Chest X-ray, AP view. Patient: 44 years old, sex M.
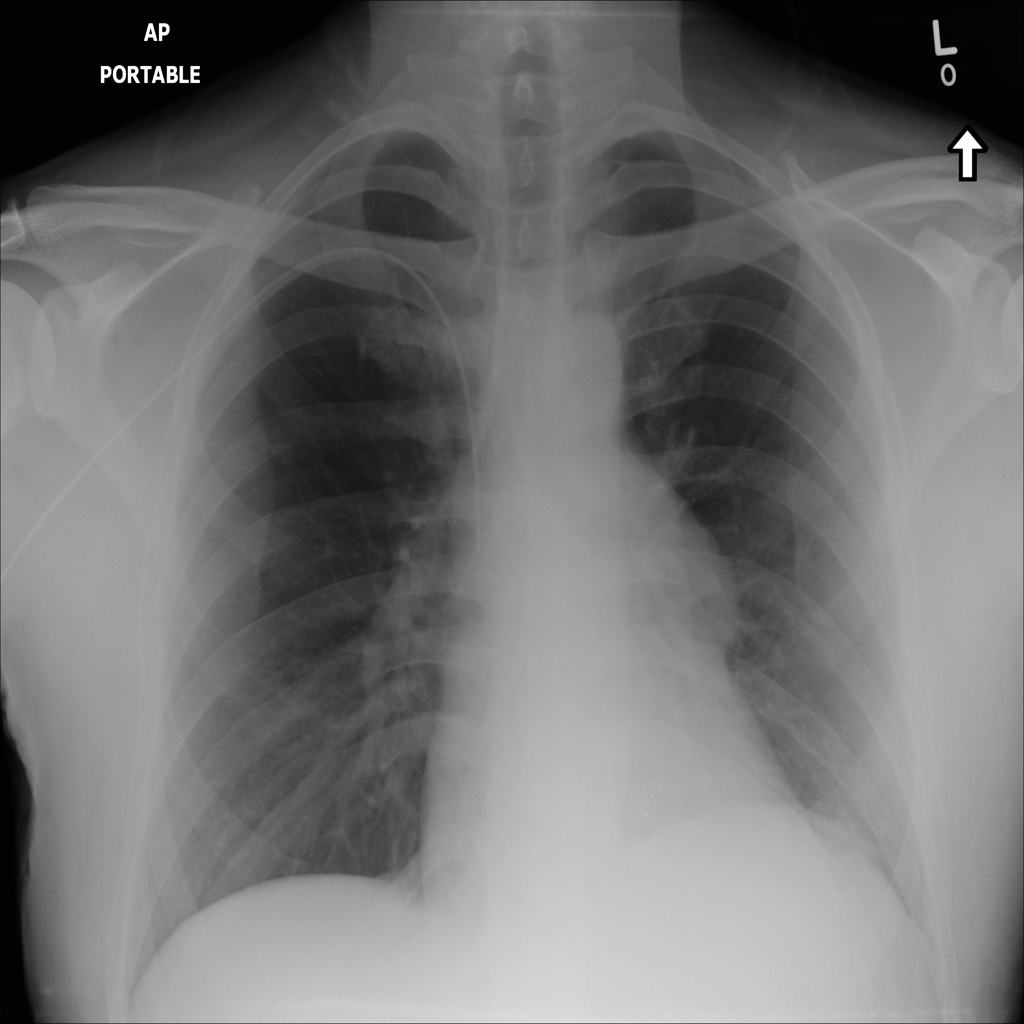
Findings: No Finding